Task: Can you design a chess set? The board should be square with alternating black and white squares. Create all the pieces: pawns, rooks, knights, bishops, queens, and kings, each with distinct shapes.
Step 3176:
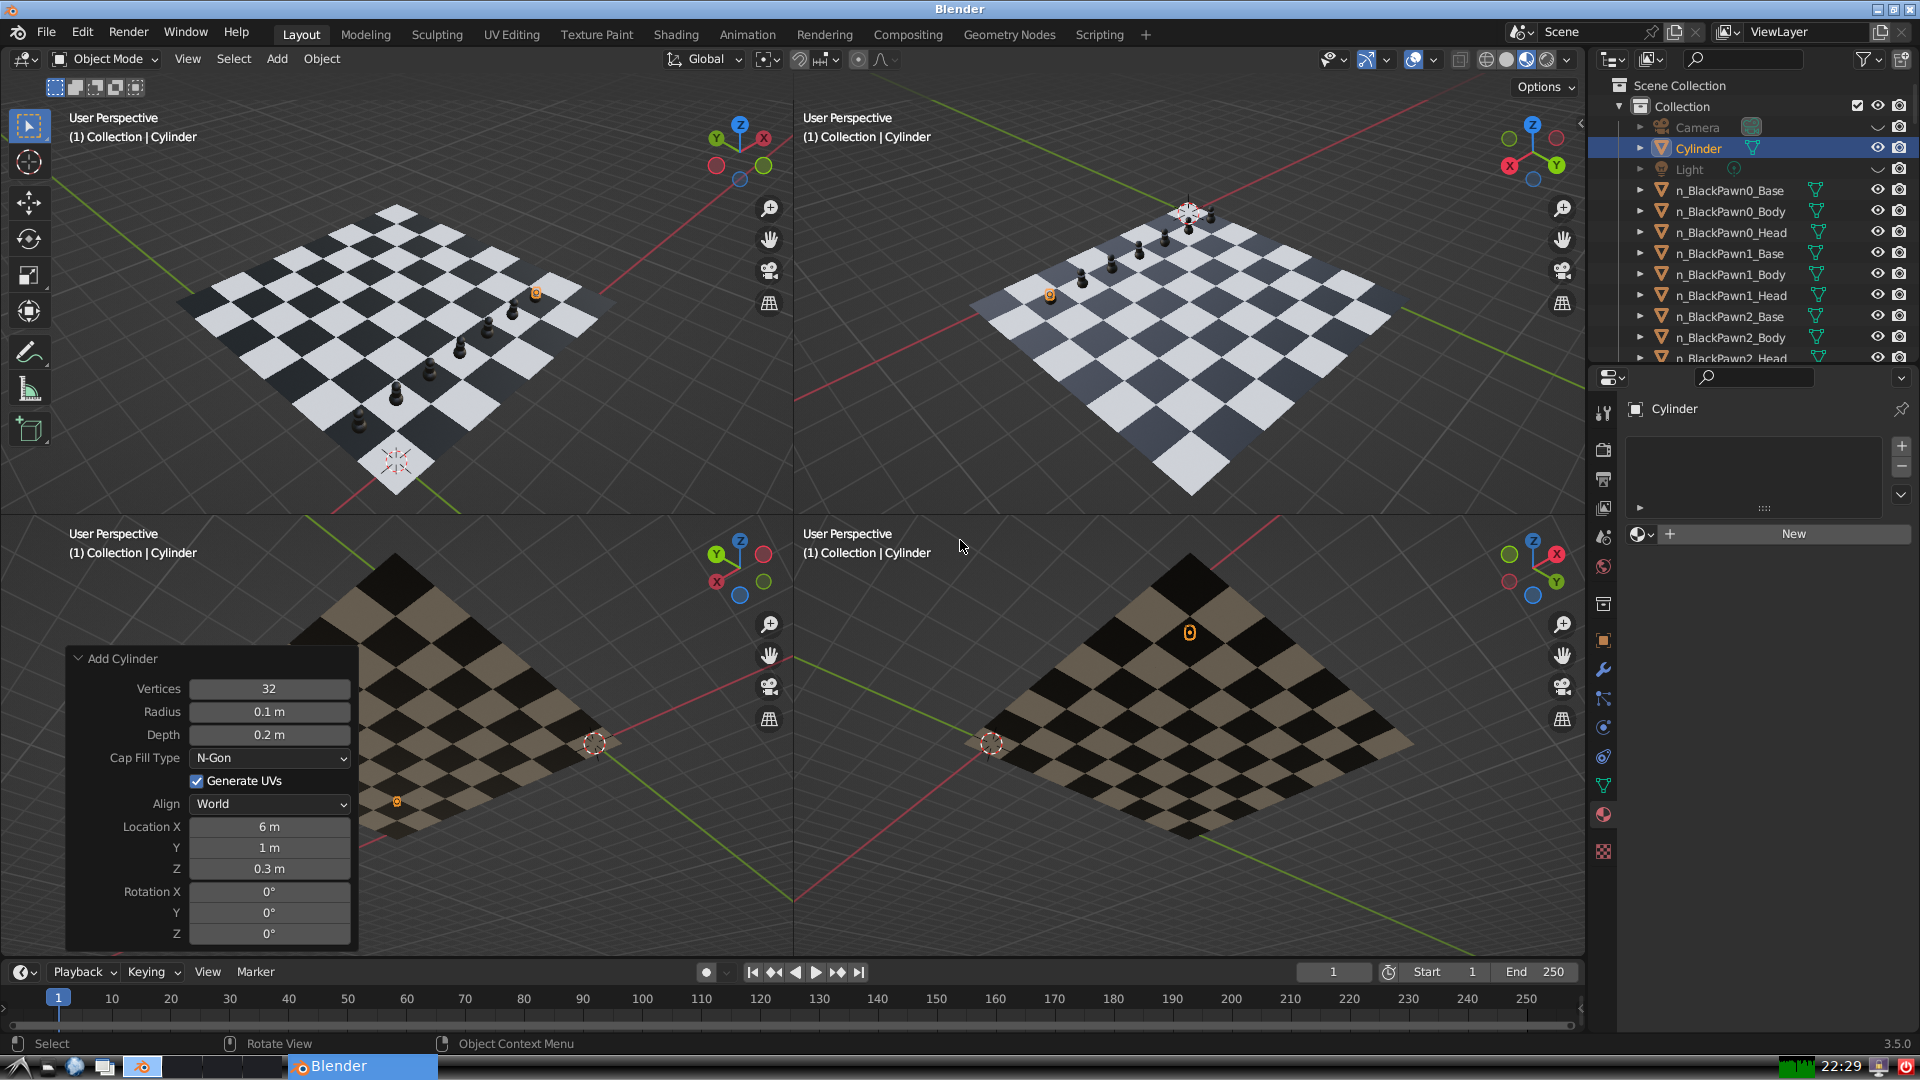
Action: {"key_press": ['Ctrl, Home']}